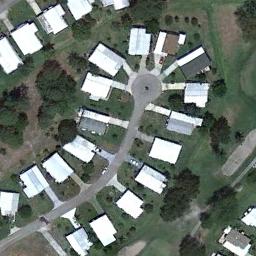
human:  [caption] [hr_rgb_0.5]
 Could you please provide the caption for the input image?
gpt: The mobile home park is on the grass next to some trees and road .

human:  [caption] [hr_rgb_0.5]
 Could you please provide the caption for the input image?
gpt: The mobile home park has some mobile homes and trees on the grass and a road goes through the mobile home park .

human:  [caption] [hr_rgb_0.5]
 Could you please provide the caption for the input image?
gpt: There are many buildings in the mobile home park .

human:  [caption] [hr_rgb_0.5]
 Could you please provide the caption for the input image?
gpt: The roofs of mobile homes in this area are either black or white .

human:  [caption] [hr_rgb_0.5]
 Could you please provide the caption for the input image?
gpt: There are some white buildings and green trees in the mobile home park .